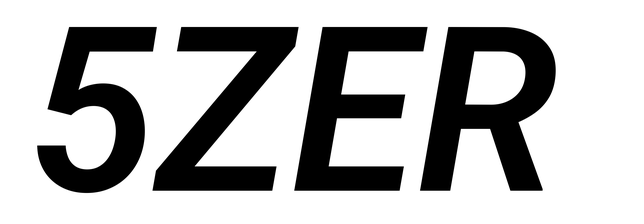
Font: Roboto-Italic_SemiBold_Italic